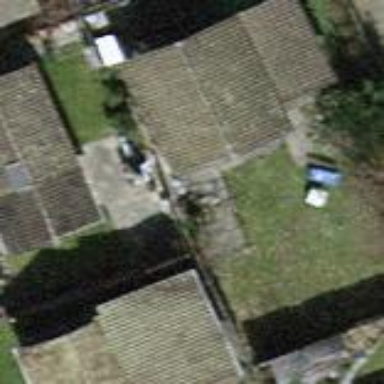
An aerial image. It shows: Allotment house.